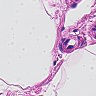
Metastatic tissue present: no